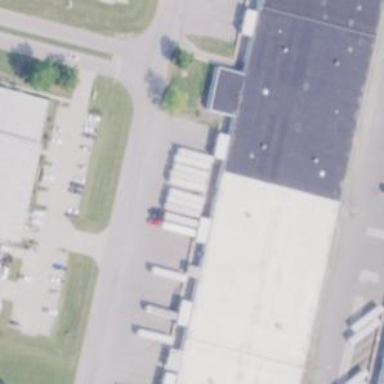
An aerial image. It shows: Industrial building.